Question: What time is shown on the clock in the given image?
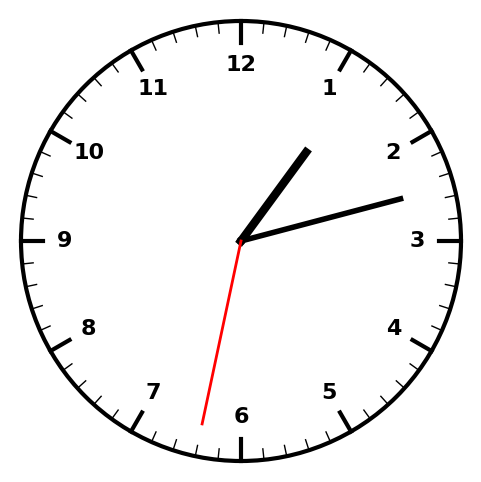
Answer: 01:12:32